Field crop: tomato
Growth stage: 1
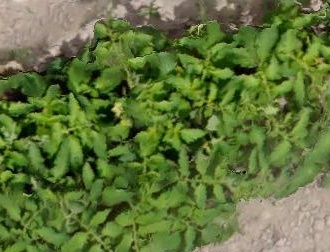
Species: tomato